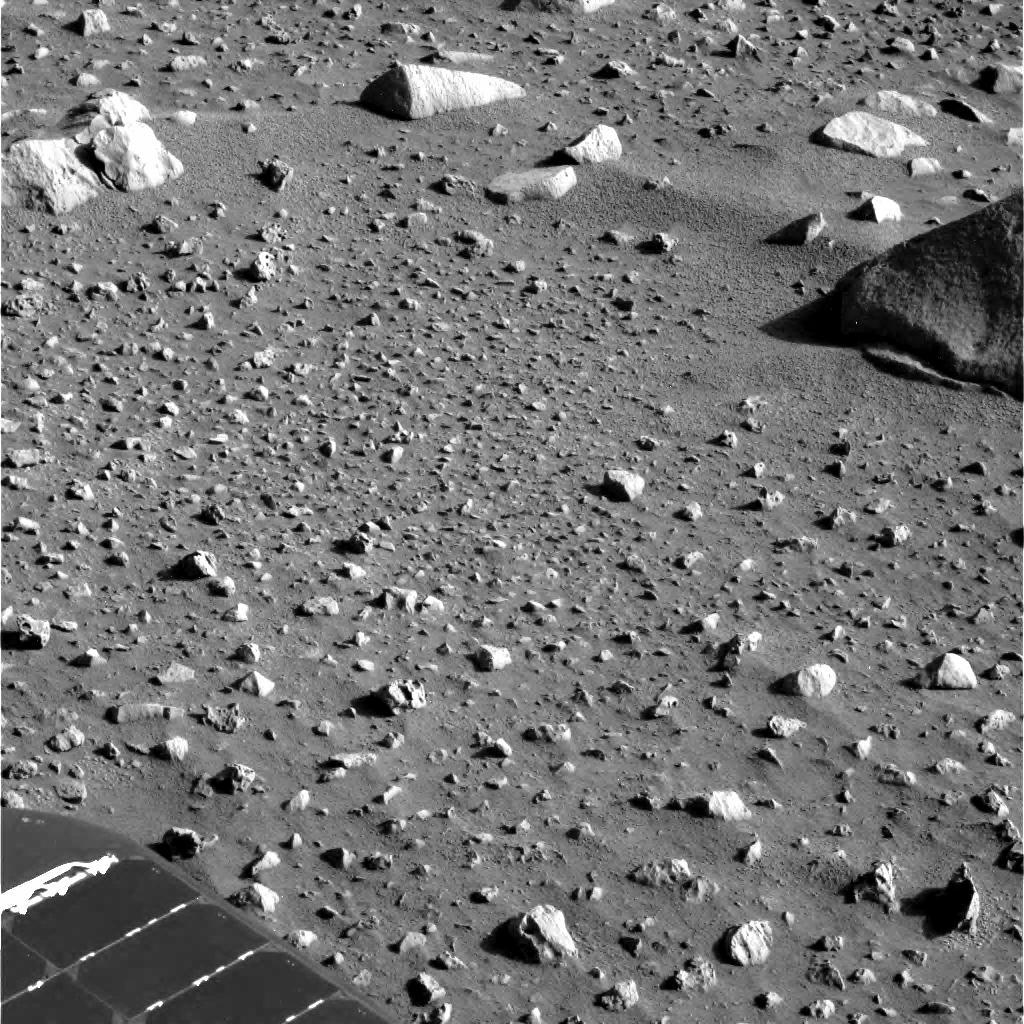
Terrain classes present: Background, Gravel / Sand / Soil, Rock, Shadow